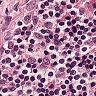
Metastatic tissue present: no